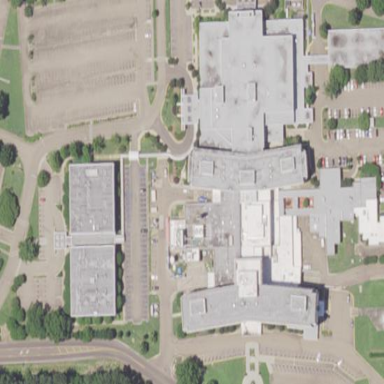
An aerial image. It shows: Healthcare facility identified as hospital.